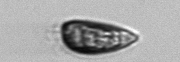
Label: Prorocentrum_triestinum